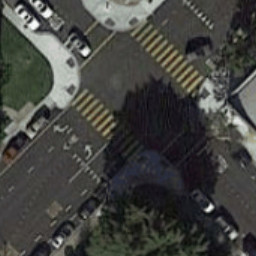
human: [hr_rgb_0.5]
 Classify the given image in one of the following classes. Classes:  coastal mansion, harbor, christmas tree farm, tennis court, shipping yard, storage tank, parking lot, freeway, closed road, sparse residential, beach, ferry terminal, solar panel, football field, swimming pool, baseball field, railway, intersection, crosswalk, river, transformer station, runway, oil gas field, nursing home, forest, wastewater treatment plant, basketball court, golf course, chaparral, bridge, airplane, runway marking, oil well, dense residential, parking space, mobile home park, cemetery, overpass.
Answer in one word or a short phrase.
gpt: crosswalk